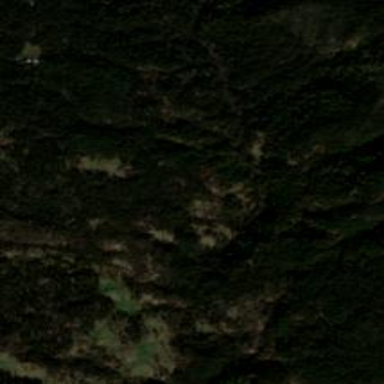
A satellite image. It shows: Forest area.